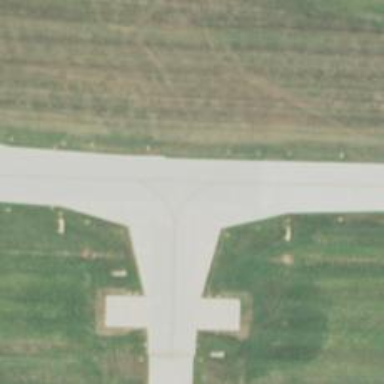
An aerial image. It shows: View of taxiway at the airport.